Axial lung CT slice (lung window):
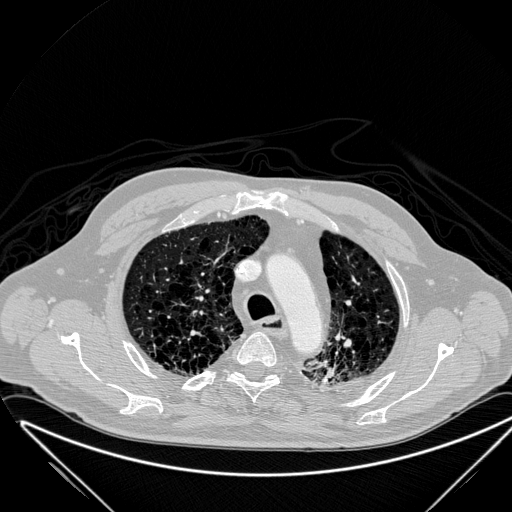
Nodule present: no